Question: Can somebody explain me the difference between setting 'text-decoration: none' via css file and via element.style to a link?
DEMOS:
<URL> |
<URL>
when you hover over the first icon, (in the first example), you see this little line:

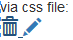
Answer: You need just a little fix:
'''
a, a:hover {
text-decoration: none;
}
'''